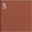
Piece: xx